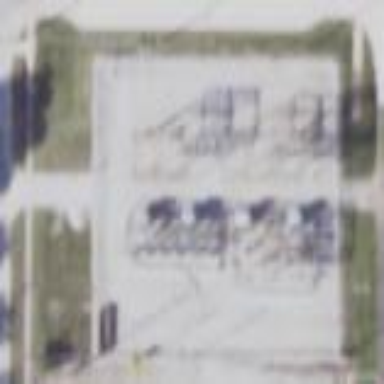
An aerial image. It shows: Power substation.